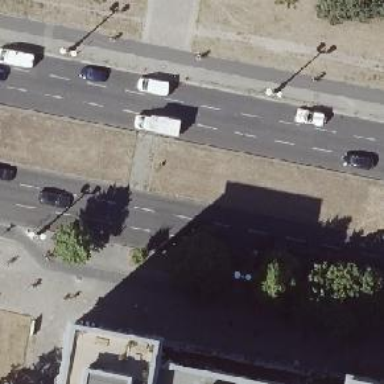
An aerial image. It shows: Primary highway with asphalt surface and dual carriageway. There is parking lane on the right side.